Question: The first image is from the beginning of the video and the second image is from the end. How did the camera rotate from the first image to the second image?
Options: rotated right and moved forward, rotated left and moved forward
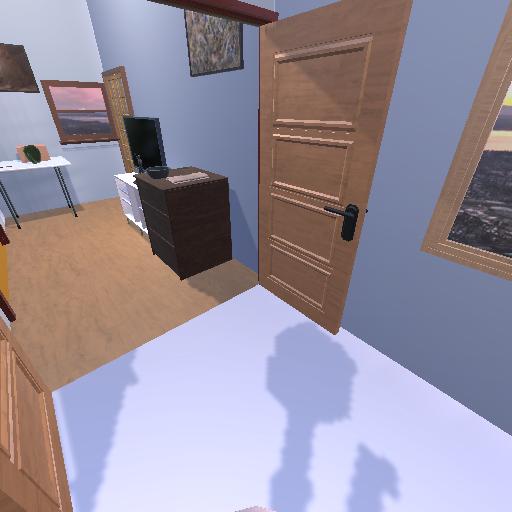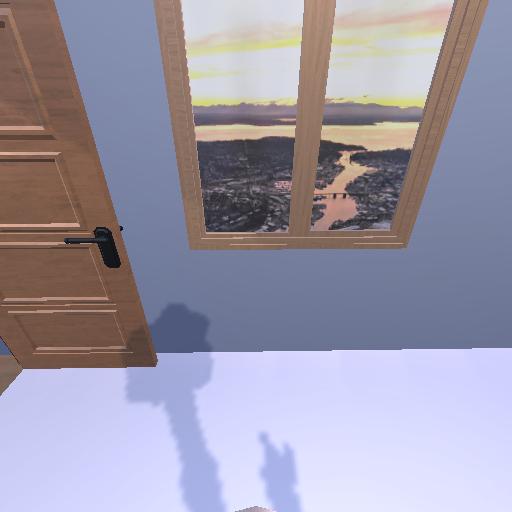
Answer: rotated right and moved forward